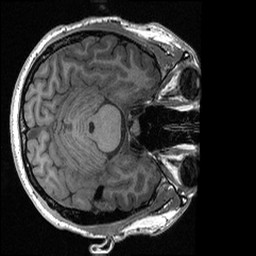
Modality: T1w
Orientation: axial
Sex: male
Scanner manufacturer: ge
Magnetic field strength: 3 T
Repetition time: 0.0064 s
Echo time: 0.00281 s